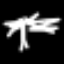
Label: palm tree